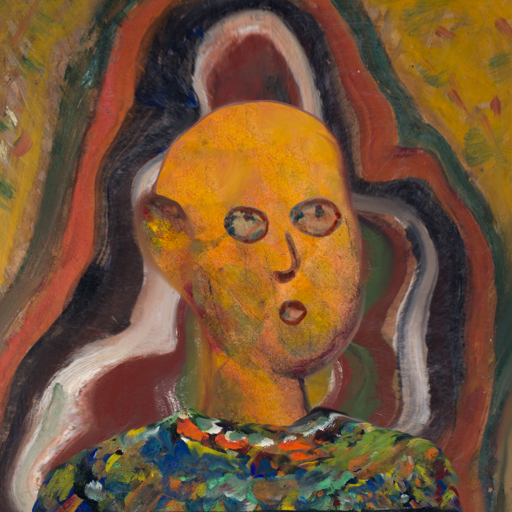
Background: AfterRaid, Head And Neck Side: Gypsy_Mother, Face Side: Orphan, Bust: An_Impression, Hair Side: Blank, Head Accessory: Blank, Second Necklace: Blank, Necklace: Blank, Baby: Blank